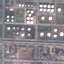
Land use / land cover class: Industrial